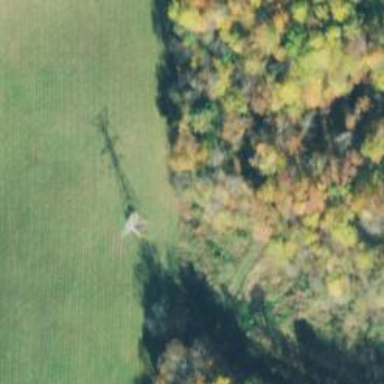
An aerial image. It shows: Lattice structure tower used for power transmission.